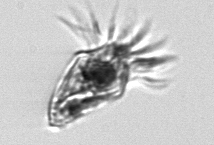
Label: Tontonia_appendiculariformis